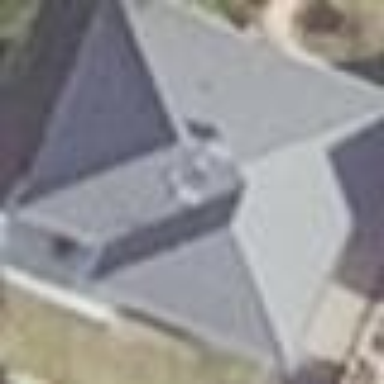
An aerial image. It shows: Gabled roof house.